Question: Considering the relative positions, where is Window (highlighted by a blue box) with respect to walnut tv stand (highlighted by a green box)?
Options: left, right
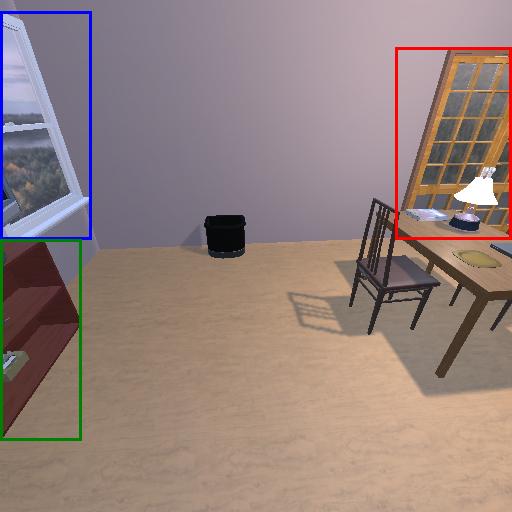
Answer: left